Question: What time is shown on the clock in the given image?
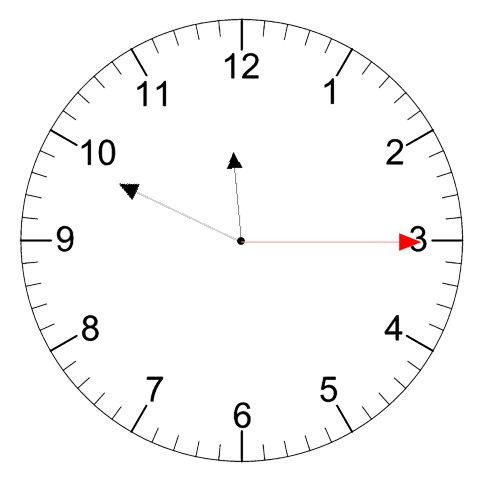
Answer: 11:49:15